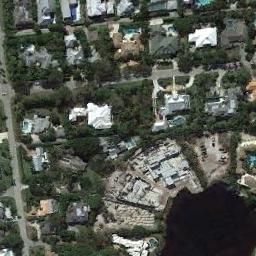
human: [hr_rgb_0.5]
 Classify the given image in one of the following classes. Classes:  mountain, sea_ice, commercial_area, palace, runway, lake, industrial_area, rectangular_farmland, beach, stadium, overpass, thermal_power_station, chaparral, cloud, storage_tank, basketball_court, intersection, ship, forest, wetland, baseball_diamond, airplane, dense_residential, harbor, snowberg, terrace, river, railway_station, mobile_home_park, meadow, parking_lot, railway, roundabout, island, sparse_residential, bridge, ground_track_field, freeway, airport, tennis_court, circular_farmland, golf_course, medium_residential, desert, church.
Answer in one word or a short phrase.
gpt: dense_residential